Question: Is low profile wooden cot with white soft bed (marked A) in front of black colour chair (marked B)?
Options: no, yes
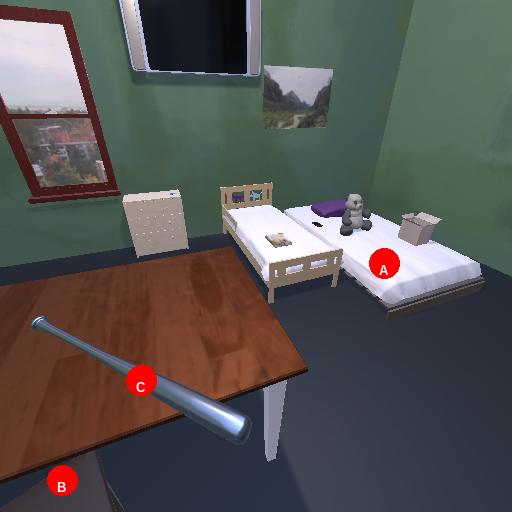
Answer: no